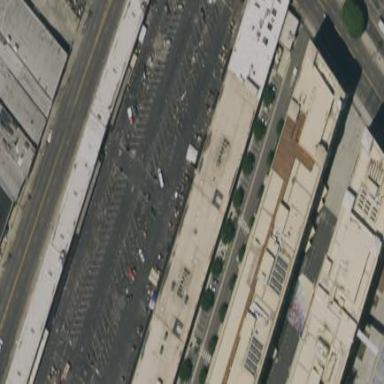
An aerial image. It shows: Warehouse.